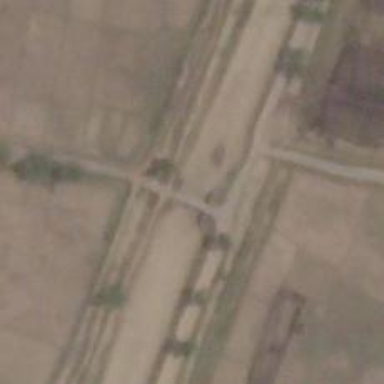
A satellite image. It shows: Unclassified road with bridge.